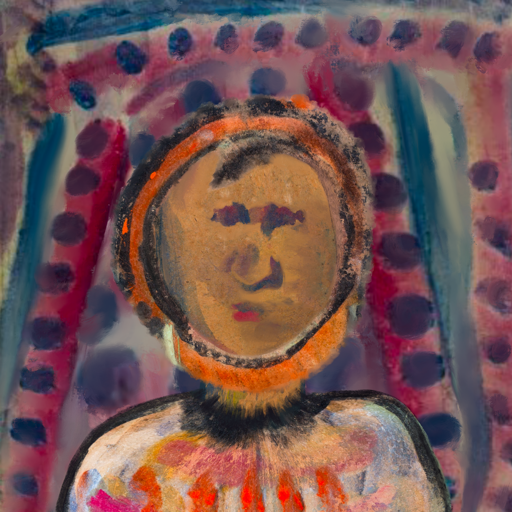
Background: HillGirl, Head And Neck Front: In_The_Sun, Face Front: In_The_Sun, Bust: Childish, Hair Front: Childish, Head Accessory: Blank, Second Necklace: Blank, Necklace: Blank, Baby: Blank